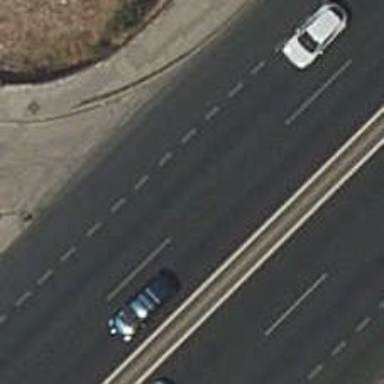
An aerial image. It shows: Paved motorway.